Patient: sex M, age 71
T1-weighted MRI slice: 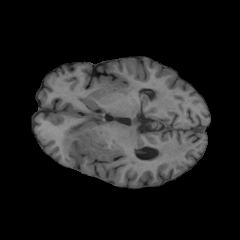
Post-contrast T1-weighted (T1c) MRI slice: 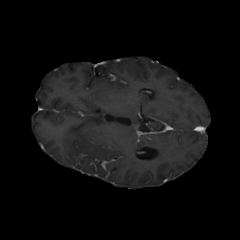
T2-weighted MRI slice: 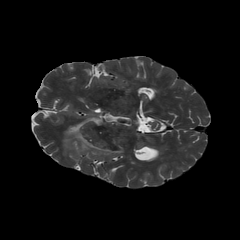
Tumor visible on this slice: yes
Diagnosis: Glioblastoma, IDH-wildtype
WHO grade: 4